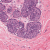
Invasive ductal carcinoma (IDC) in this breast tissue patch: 0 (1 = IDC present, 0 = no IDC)